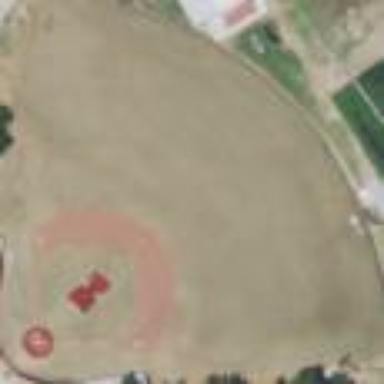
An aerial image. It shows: Baseball pitch enclosed by fence.